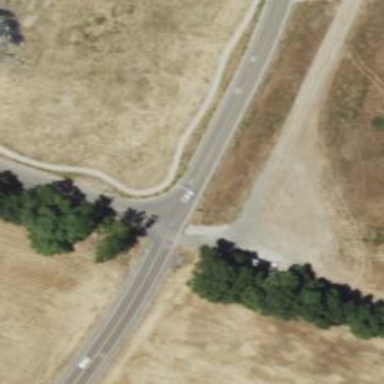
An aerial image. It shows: Stop road.